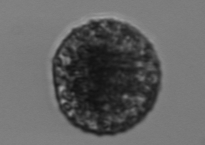
Label: Vicicitus_globosus